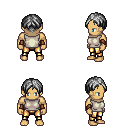
a pixel art fantasy rpg character, male body template, human, tanned skin, white sleeveless shirt, gold greaves, gray parted hairstyle, cloth bracers, four views (front, back, left, right), 2x2 character sprite sheet, small pixel art, hard edges, no anti-aliasing